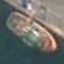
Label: Towing_vessel